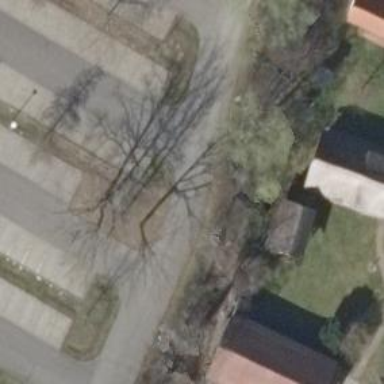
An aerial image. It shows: Parking aisle designated as service road.